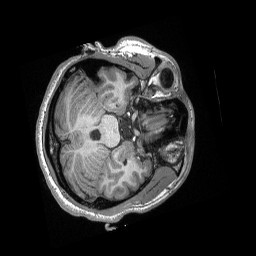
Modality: T1w
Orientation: axial
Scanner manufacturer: siemens
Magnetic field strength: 3 T
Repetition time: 2.3 s
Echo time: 0.00308 s